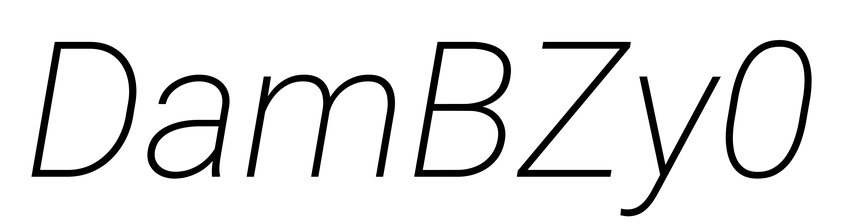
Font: Roboto-Italic_ExtraLight_Italic